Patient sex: M
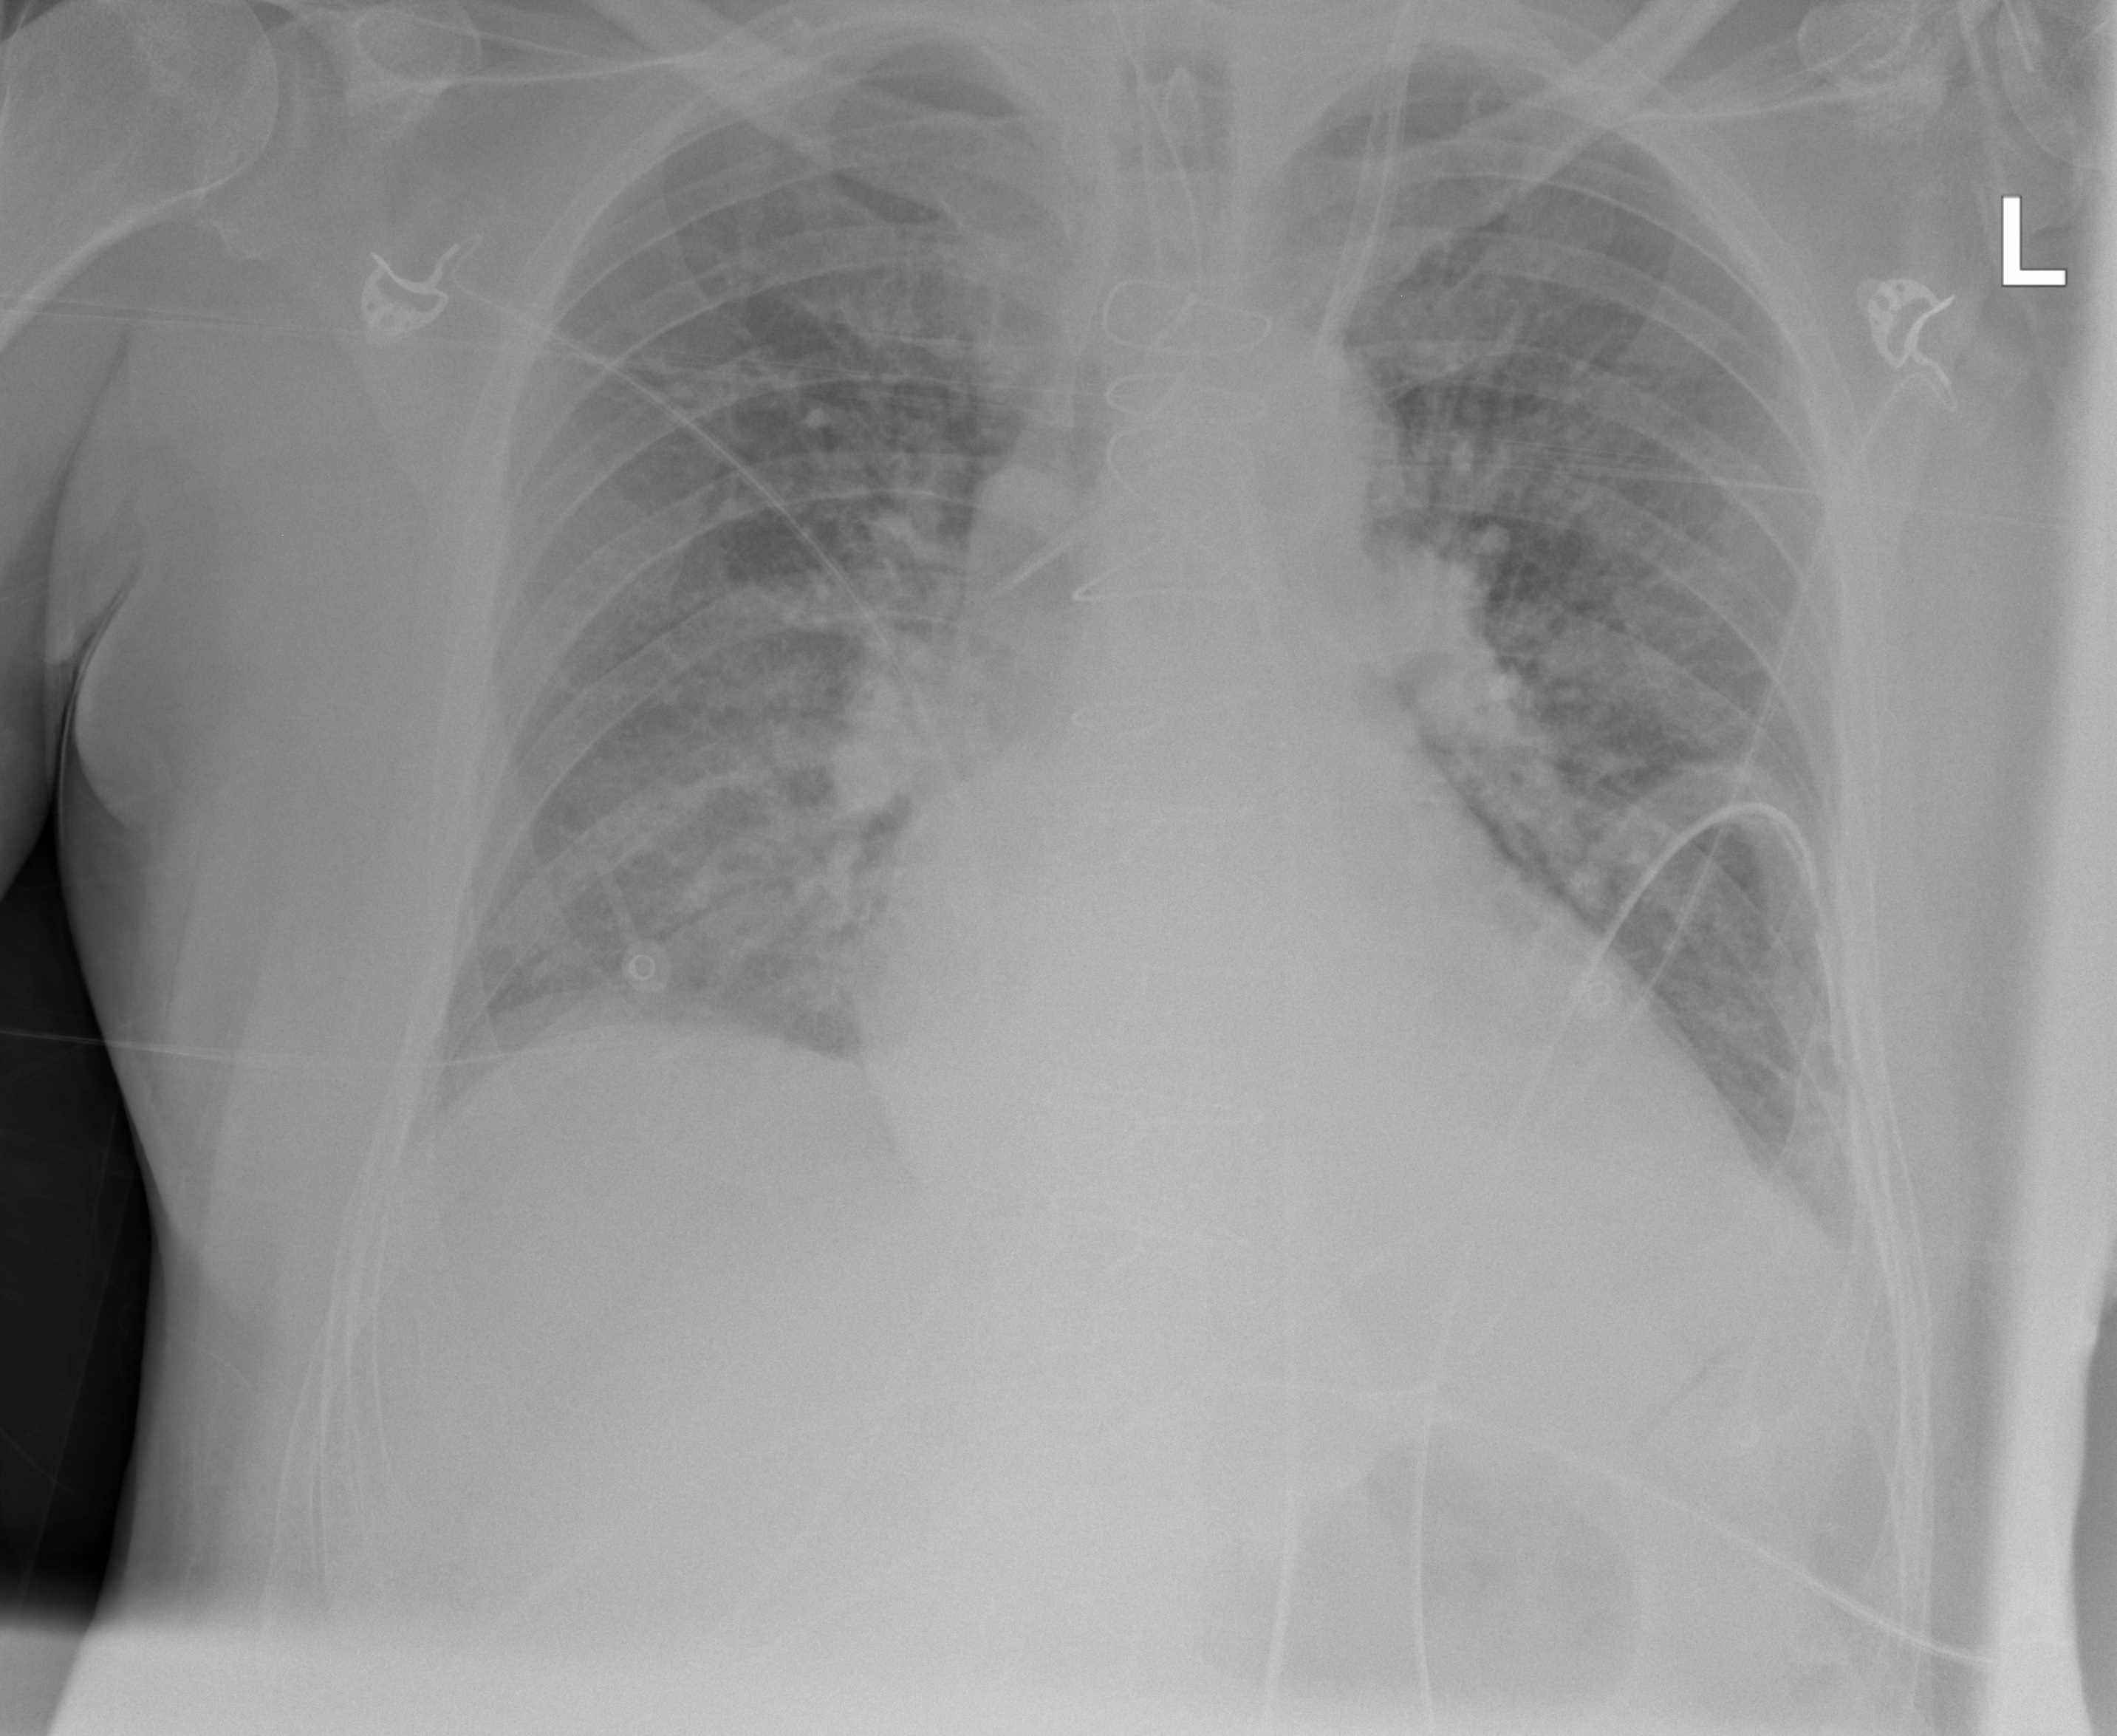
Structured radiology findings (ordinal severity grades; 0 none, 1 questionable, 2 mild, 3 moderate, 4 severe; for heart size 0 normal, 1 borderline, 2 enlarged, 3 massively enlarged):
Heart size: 1
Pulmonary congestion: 0
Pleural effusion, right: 0
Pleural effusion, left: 0
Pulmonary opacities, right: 0
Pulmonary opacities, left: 0
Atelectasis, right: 0
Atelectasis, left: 0